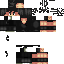
A male human skin with dark skin, wearing brown long hair dressed in a black hoodie and black pants, featuring a closed mouth.